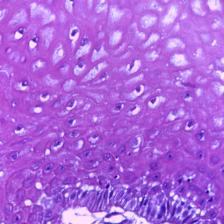
Diagnosis: Normal